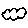
Label: cloud